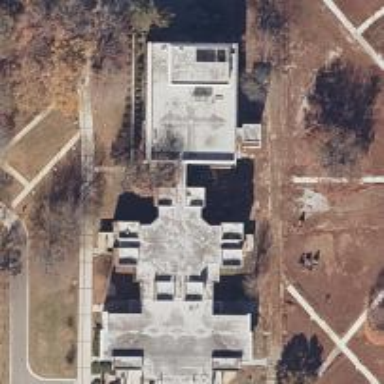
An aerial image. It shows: University building housing library.